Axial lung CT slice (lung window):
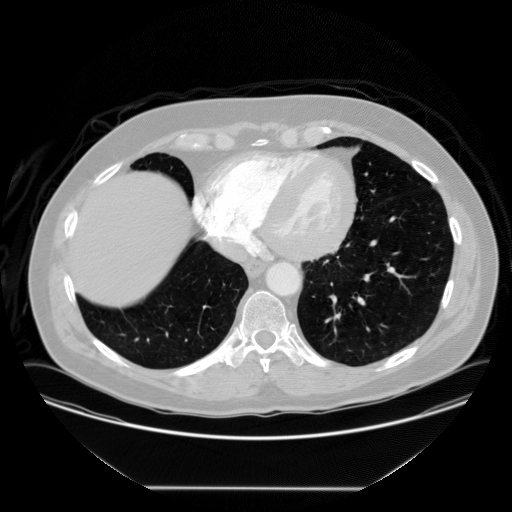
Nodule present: no